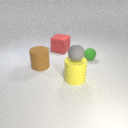
large red rubber cube to the left of small green rubber sphere